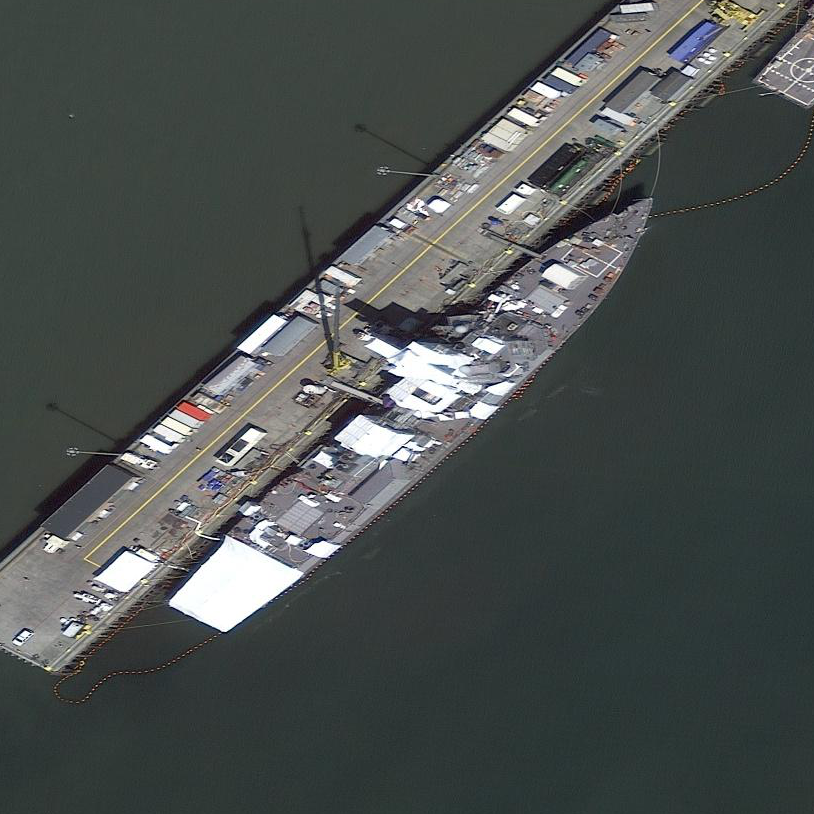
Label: destroyer